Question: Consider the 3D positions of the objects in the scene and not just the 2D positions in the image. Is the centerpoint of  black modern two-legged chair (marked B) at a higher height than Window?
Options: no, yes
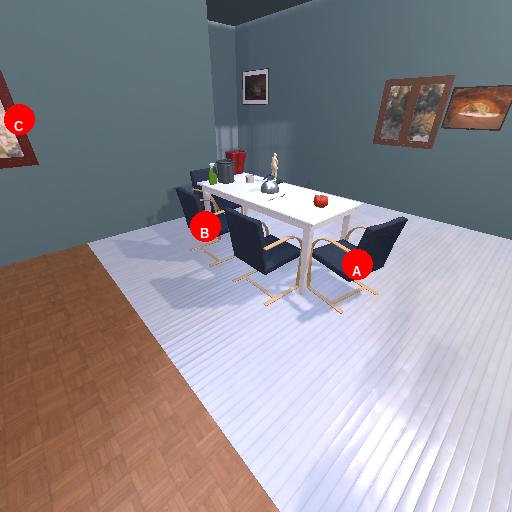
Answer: no